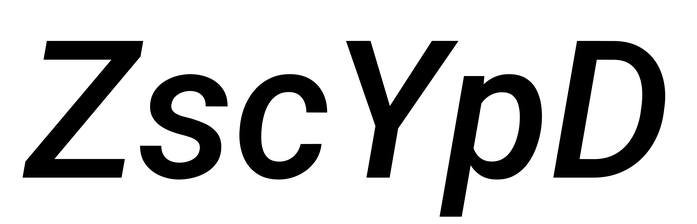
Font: Roboto-Italic_Medium_Italic